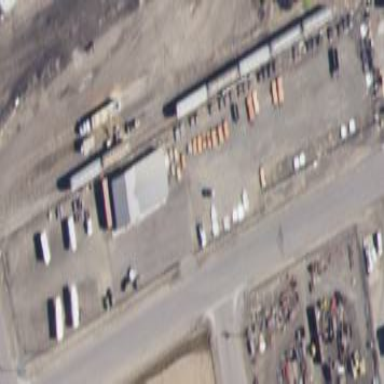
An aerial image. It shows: Trailer shop.